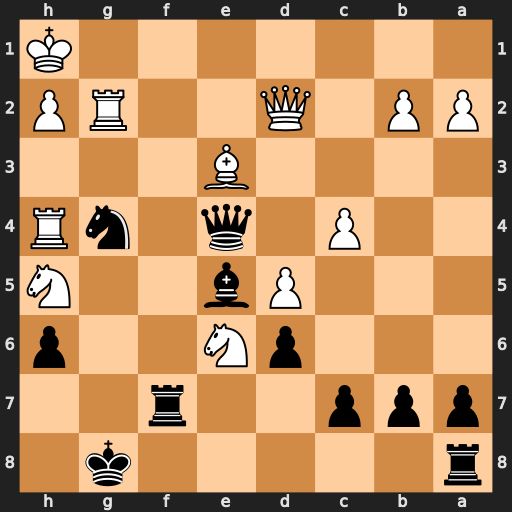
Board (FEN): r5k1/ppp2r2/3pN2p/3Pb2N/2P1q1nR/4B3/PP1Q2RP/7K
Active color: b
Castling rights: -
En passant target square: -
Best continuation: Rf1+ Bg1 Rxg1+ Kxg1 Qb1+ Qe1 Qxe1#